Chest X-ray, AP view. Patient: 56 years old, sex F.
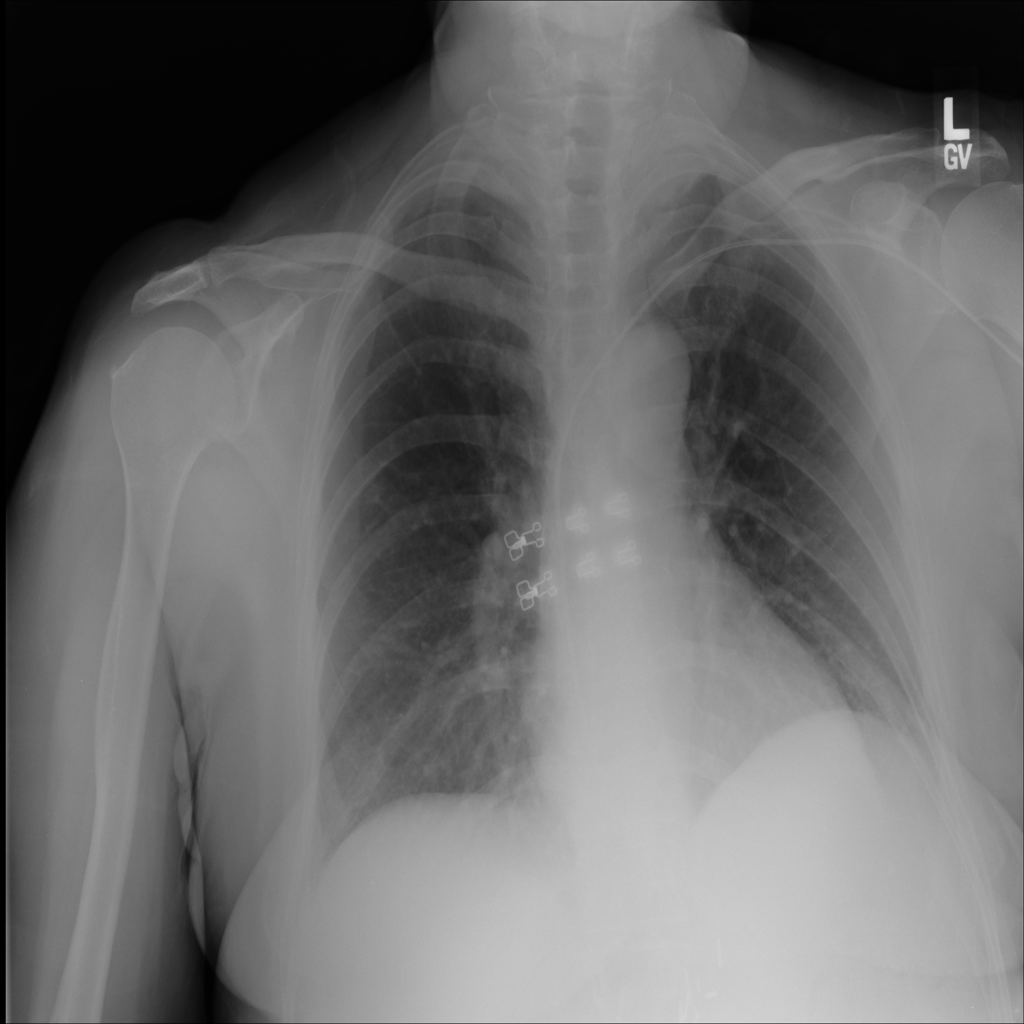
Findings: No Finding